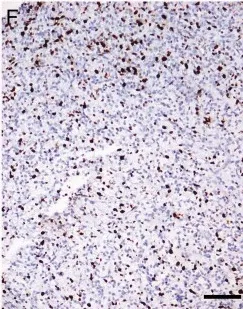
Proliferation index Ki-67 with an average of 20%. (scale bar 100 microm; magnification 100x).
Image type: pathology (immunostaining)